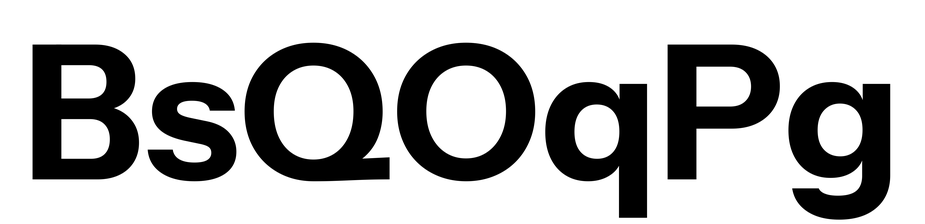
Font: InstrumentSans_Bold